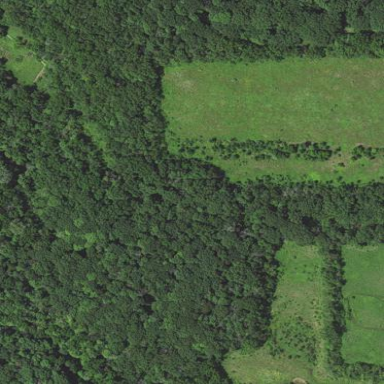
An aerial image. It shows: Nature reserve protected as Forest Preserve.